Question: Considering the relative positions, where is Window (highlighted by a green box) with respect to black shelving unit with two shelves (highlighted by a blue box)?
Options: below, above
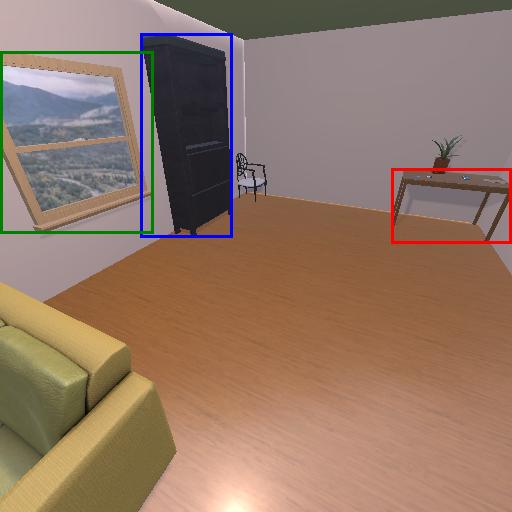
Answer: below